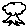
Label: tree